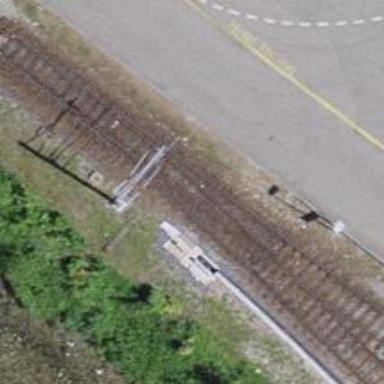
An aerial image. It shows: Railway switch.